Interaction volume radius: 10 \u00c5
Interaction volume height: 15 \u00c5
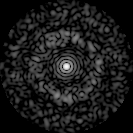
Disorder parameter: 0.7914